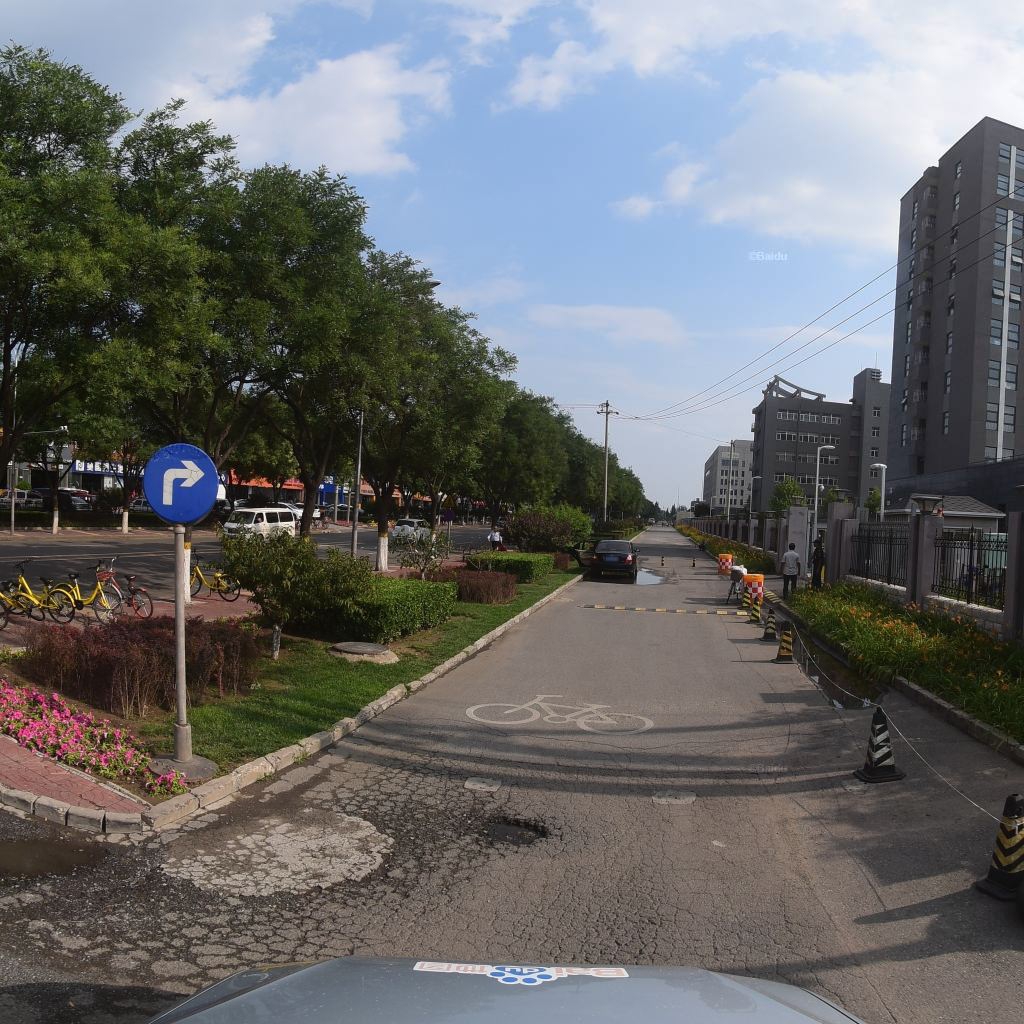
Region: Fengtai
Road damage annotations: pothole, alligator crack